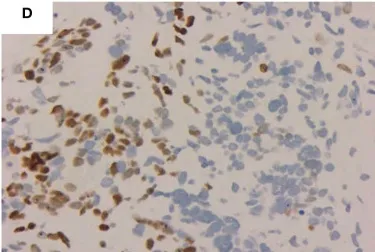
Immunohistochemical images of the pulmonary blastoma patient. (D) TTF-1 positive (Microscopic magnificationx200).
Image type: pathology (immunostaining)